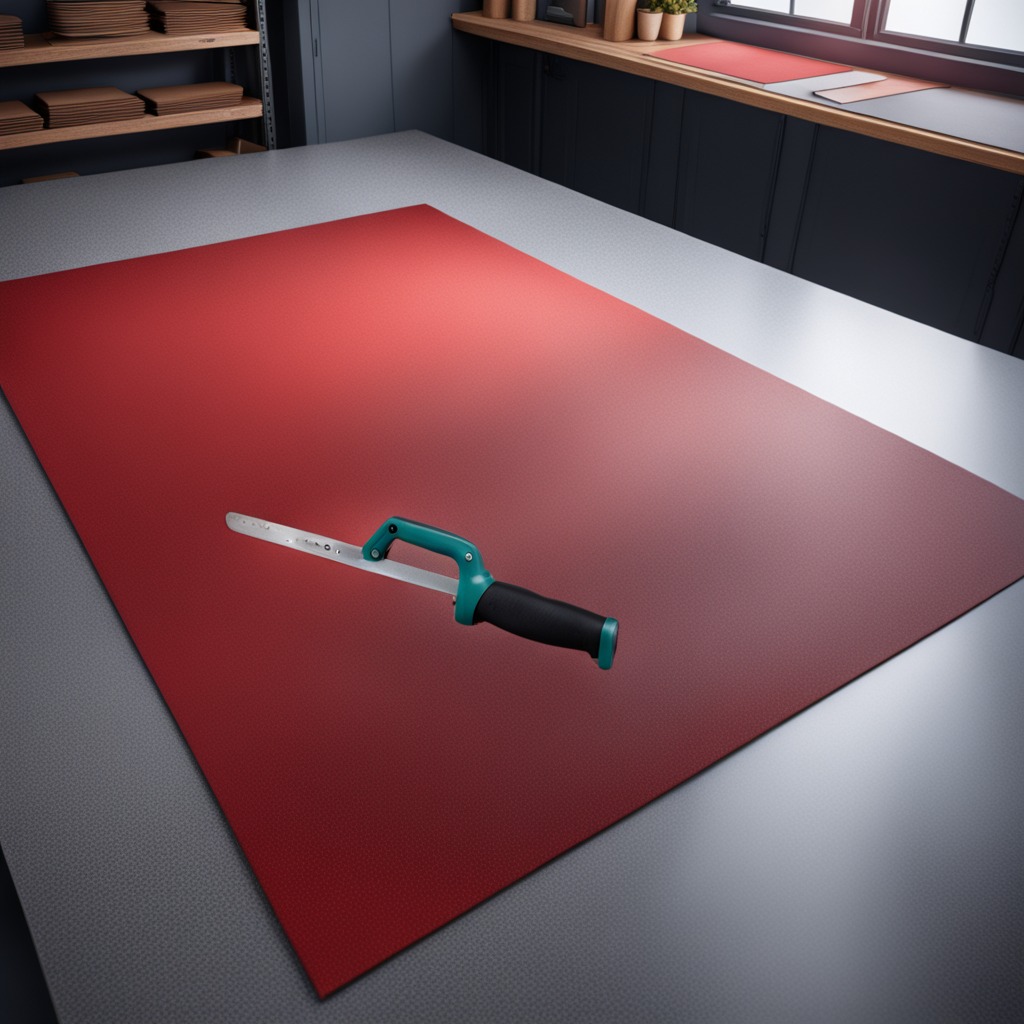
A metal saw is lying on a clean granite tabletop covered with a red rubber mat inside a workshop under bright overhead lighting crisp shadows high clarity worn but beneath the mat.